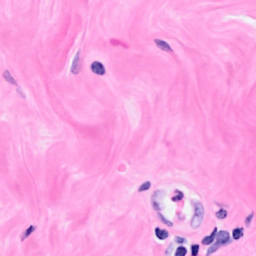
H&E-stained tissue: Breast